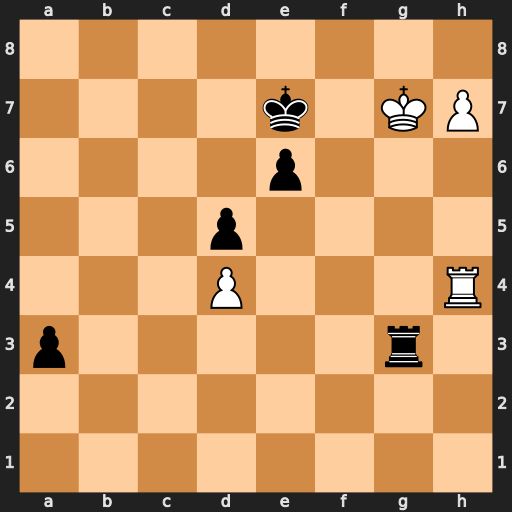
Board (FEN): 8/4k1KP/4p3/3p4/3P3R/p5r1/8/8
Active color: w
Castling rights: -
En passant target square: -
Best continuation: Kh6 a2 Rh1